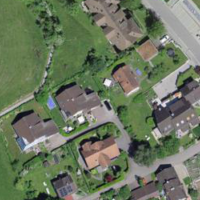
EUNIS habitat code: 55
Species observed at this site:
Veronica filiformis